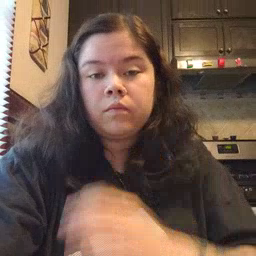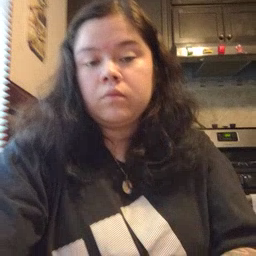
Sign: clown